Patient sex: M
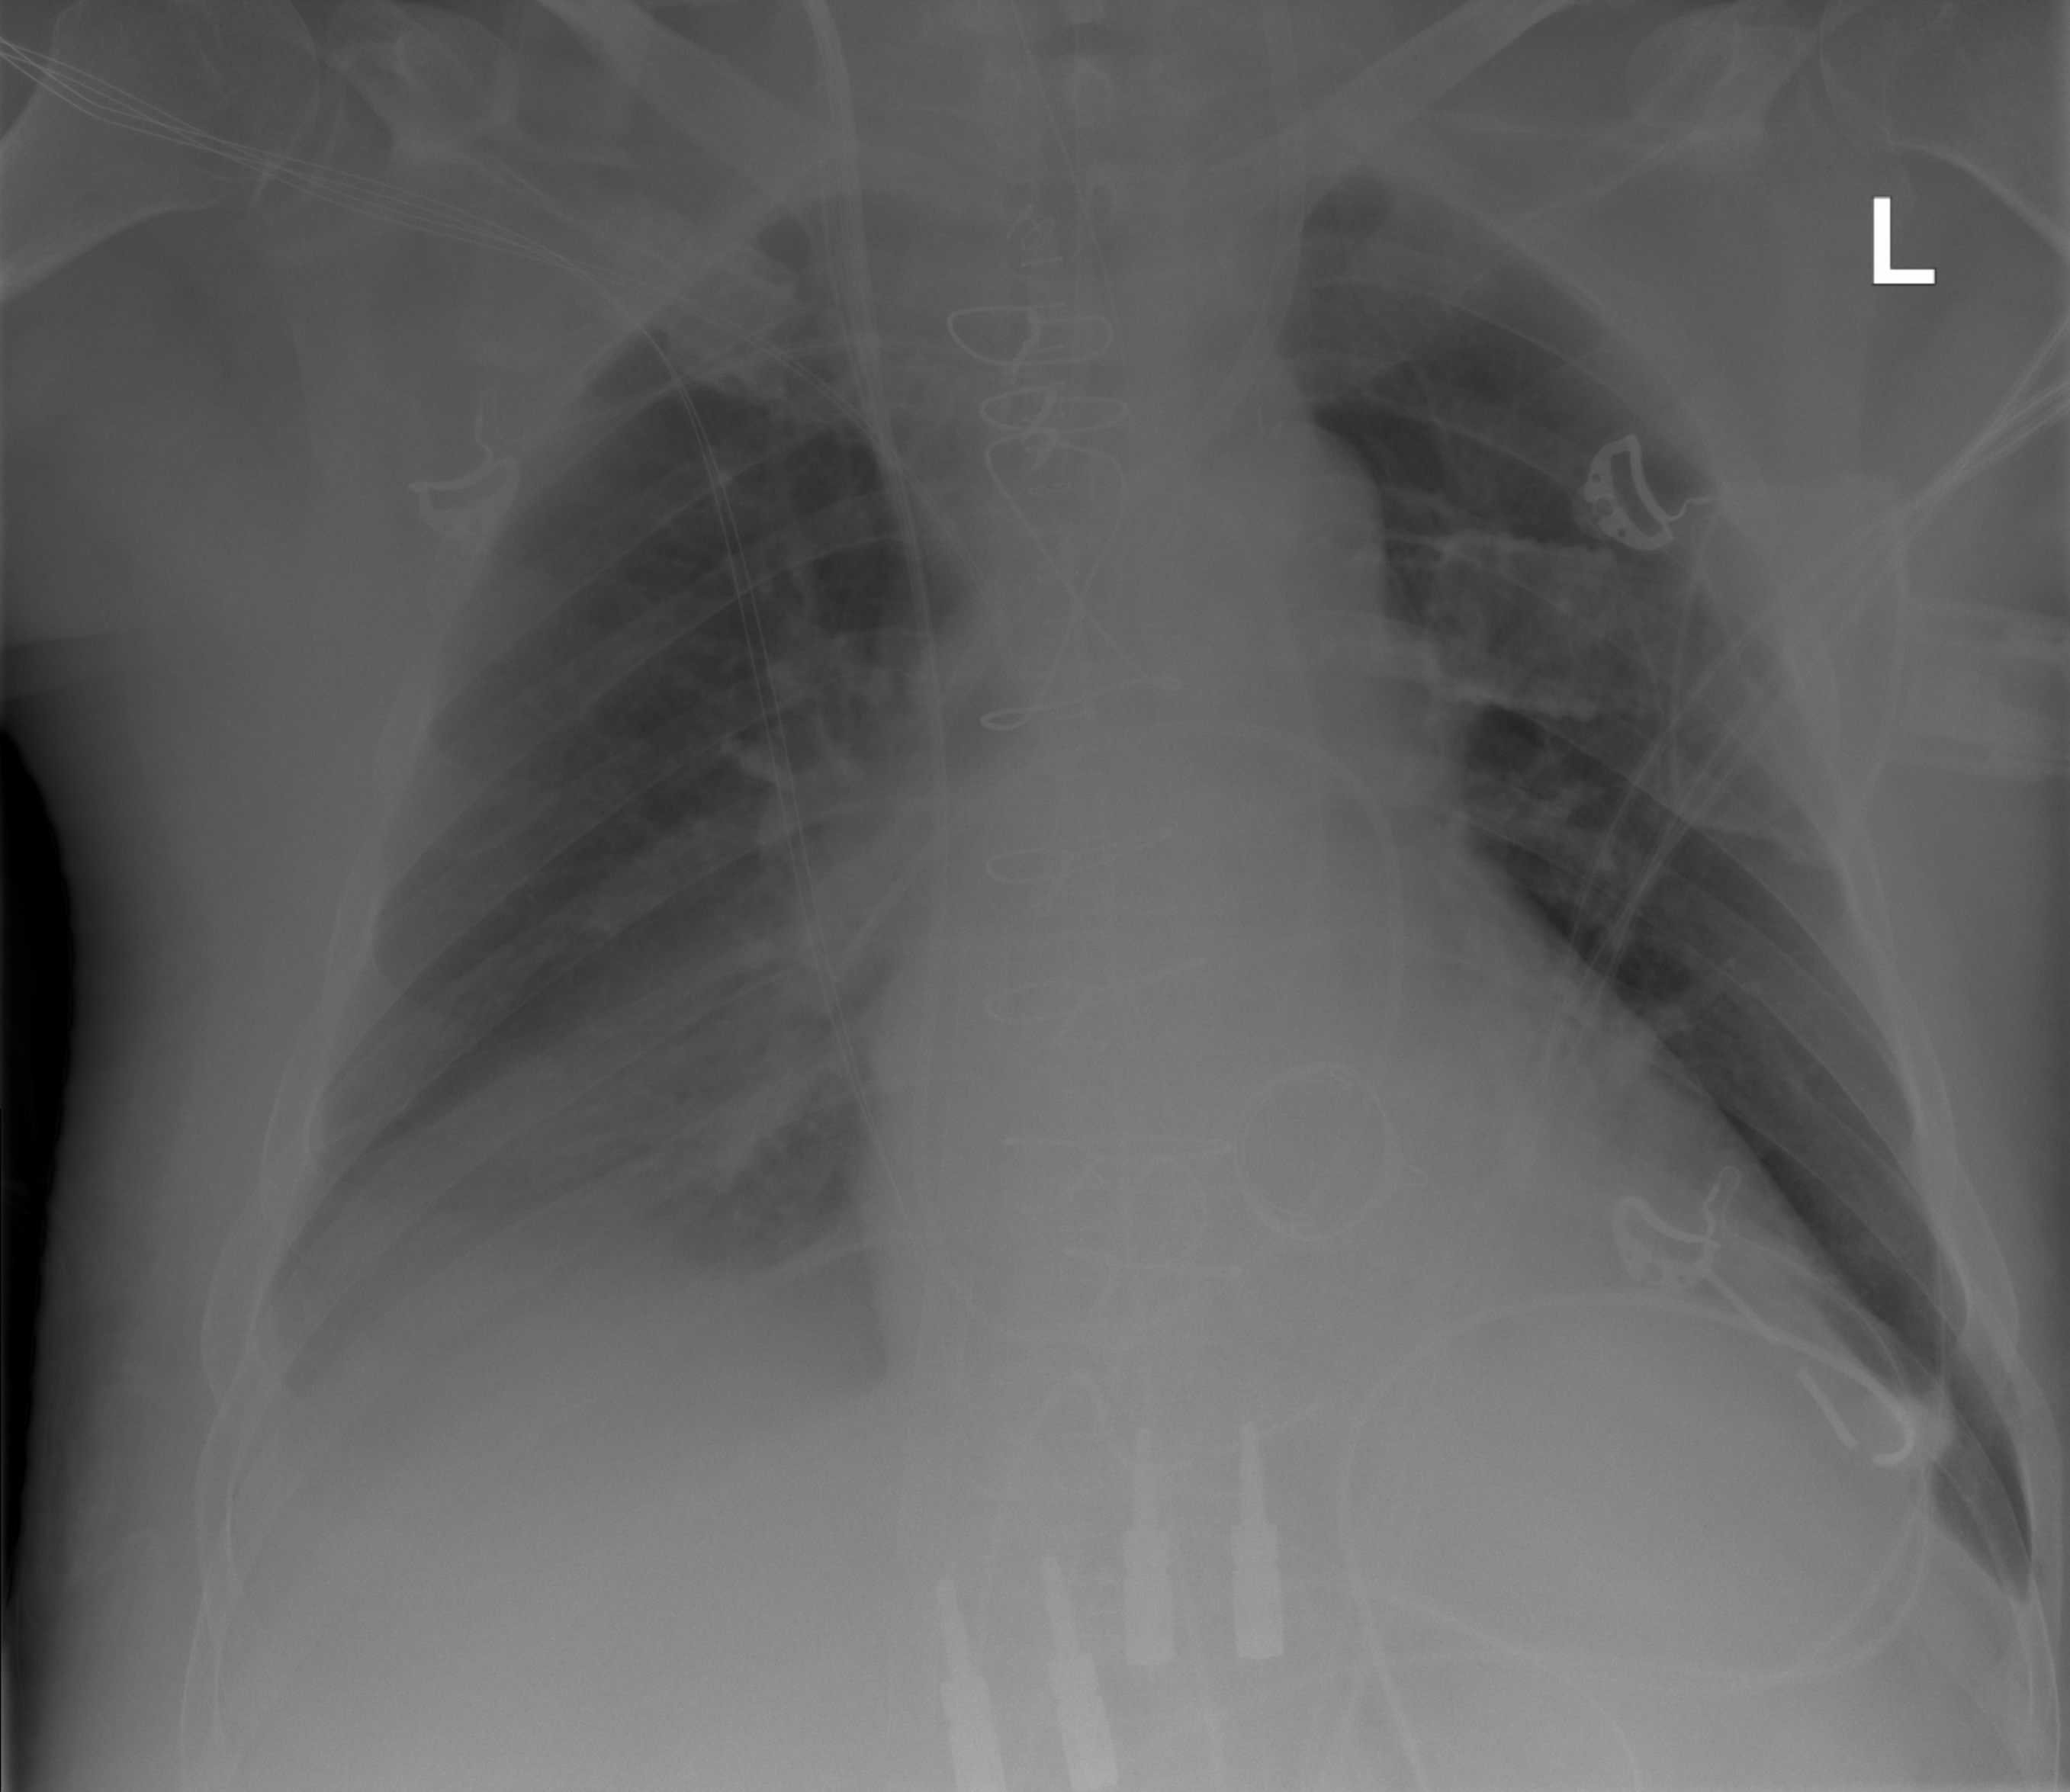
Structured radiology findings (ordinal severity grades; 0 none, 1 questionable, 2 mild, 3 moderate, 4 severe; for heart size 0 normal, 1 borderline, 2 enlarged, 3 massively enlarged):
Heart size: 1
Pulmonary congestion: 0
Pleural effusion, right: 3
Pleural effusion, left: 2
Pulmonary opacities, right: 0
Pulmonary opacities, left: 0
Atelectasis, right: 2
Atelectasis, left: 2